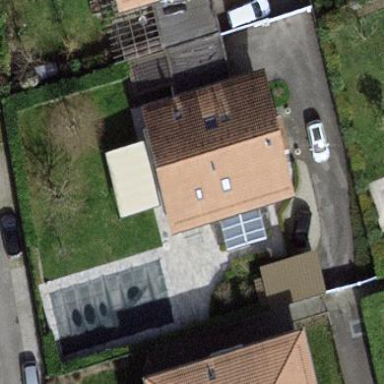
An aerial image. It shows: Garden enclosed by fence.